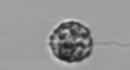
Label: coccolithophorid